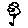
Label: flower